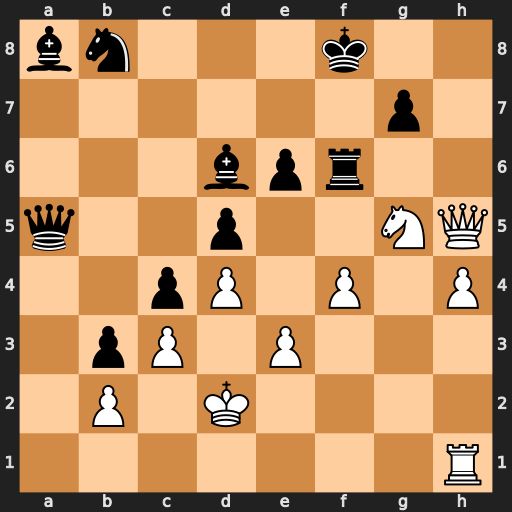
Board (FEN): bn3k2/6p1/3bpr2/q2p2NQ/2pP1P1P/1pP1P3/1P1K4/7R
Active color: w
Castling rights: -
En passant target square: -
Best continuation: Qh8+ Ke7 Qxg7+ Kd8 Qxf6+